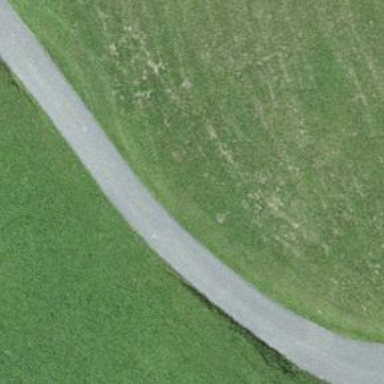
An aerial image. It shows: Unclassified road.